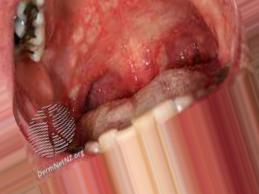
Condition: Mouth Ulcer